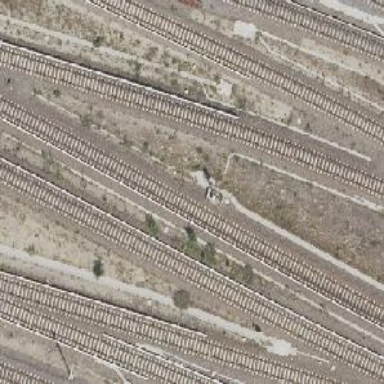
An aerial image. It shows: Light rail electrified railway.